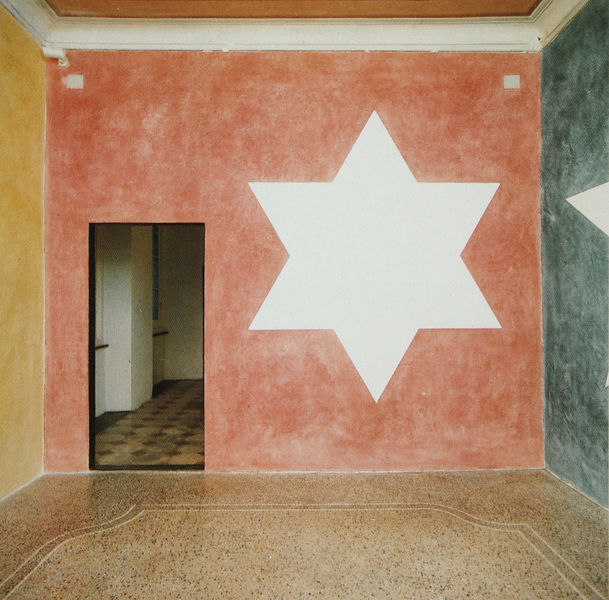
Titel: Installation Locus Solus, Genua - Six-point star on red wall
Künstler: Sol Lewitt
Schlagwörter: blau, weiß, gelb, grün, orange, raum, schwarz, tür, zimmer, gebäude, haus, rot, muster, wand, innenraum, spiegel, boden, decke, leer, leere, mauer, saal, durchgang, wände, fussboden, durchblick, stern, fliesen, zacken, mauern, sol, wandbild, lewitt, judentum, davidstern, projektion, sechseckig, jude, zacke, sol lewitt, davidsstern, jakobsstern